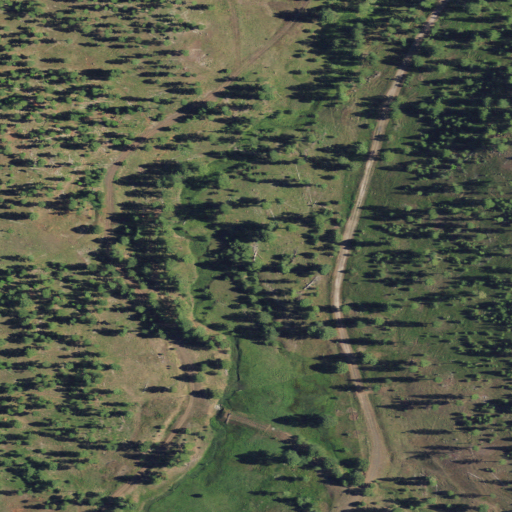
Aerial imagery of valley in Oregon named Allen Spring Canyon containing grassland, shrub, evergreen forest, deciduous forest, and herbaceous wetlands